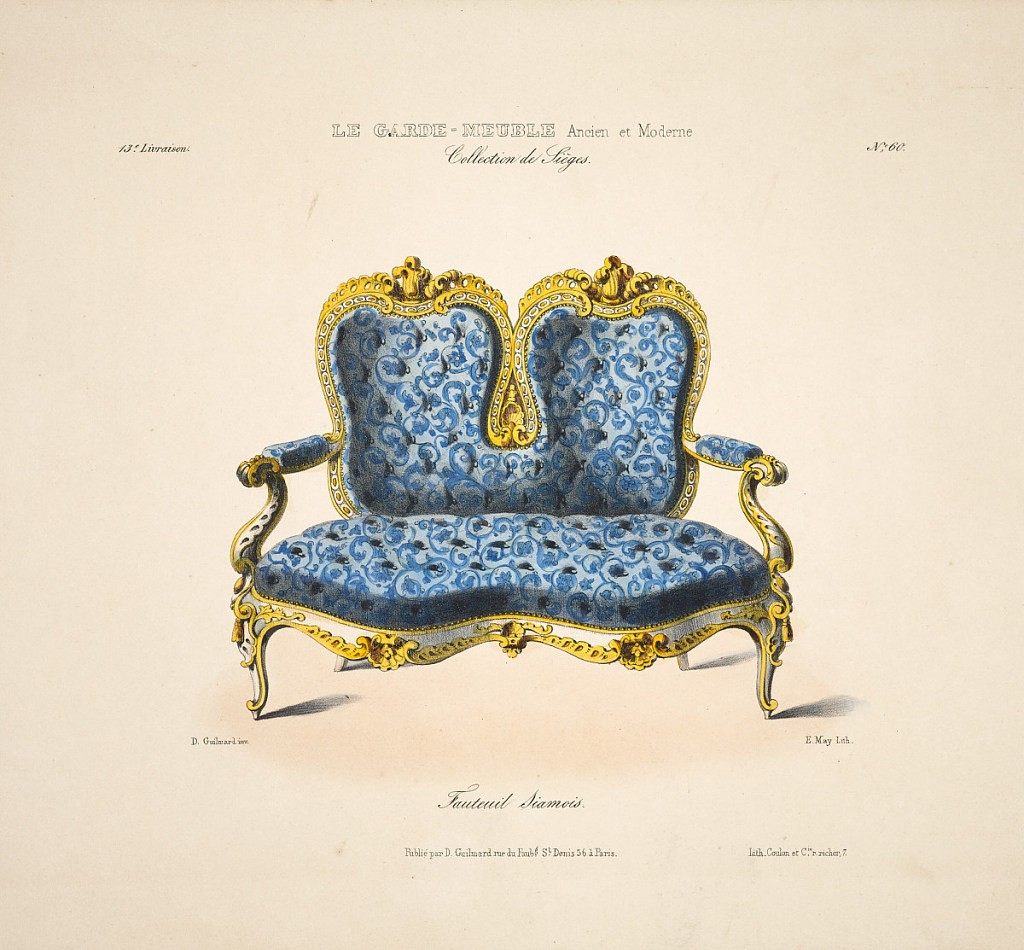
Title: Fauteuil Siamois, "Collection de Sieges," no. 60, in La Garde-Meuble (The Storehouse)
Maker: Désiré Guilmard, French, 1810–1885
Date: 1839–85
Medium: Hand-colored lithograph on cream laid paper
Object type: Album page
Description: Design for a Siamese-style armchair with blue upholstery and gold-colored wooden frame.